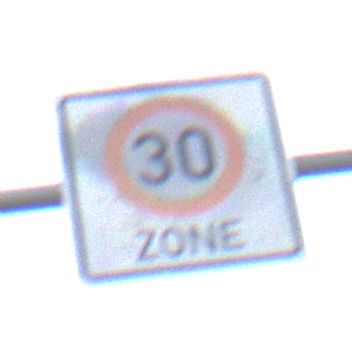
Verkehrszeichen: BeginnZone30
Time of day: SunriseSunset
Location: Outdoor (RoadRail)
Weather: PartlyCloudy
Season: NotSpecified
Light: Natural